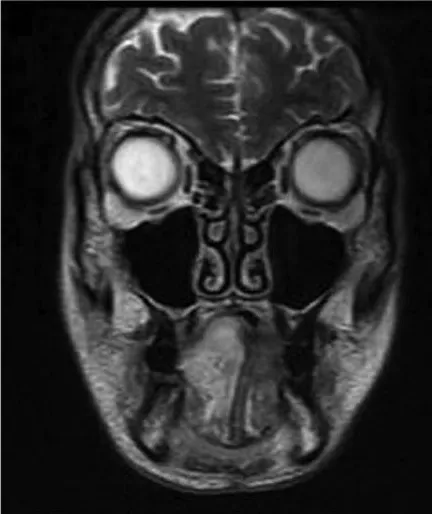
(B) MRI coronal scan of the tumor of the right side of the tongue. MRI, magnetic resonance imaging.
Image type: radiology (mri)